Question: In a Sphinx RST documentation, I am trying to put an image next to a hyperlink.
Similar to this image here:

I have tried a good amount of combinations and different options for
'''
'Text <https://hyper.link>'_
'''
and
'''
.. image:: https://image.url
'''
Searching the reStructuredText documentation didn't help me either.
In theory I can use HTML inside this documentation file, but do now have any knowledge in that field.
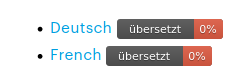
Answer: Use a <URL> to replace '|foo|' with an image.
'''
- 'Deutsch <https://german.org/>'_ |tag|
- 'French <https://french.org/>'_ |tag|
.. |tag| image:: https://image.url
'''